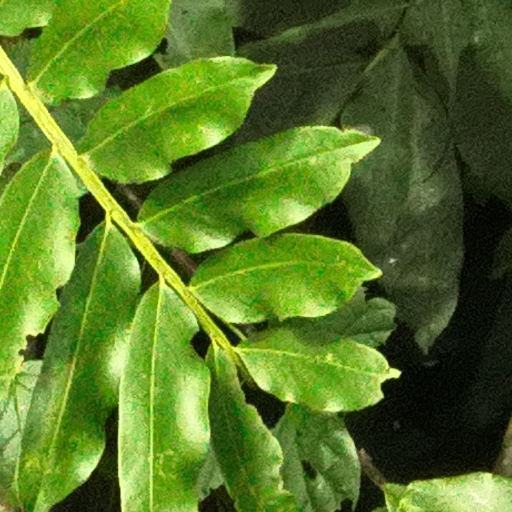
Species: Dipteryx oleifera
GBIF accepted scientific name: Dipteryx oleifera
Crown area (m\u00b2): 28.479